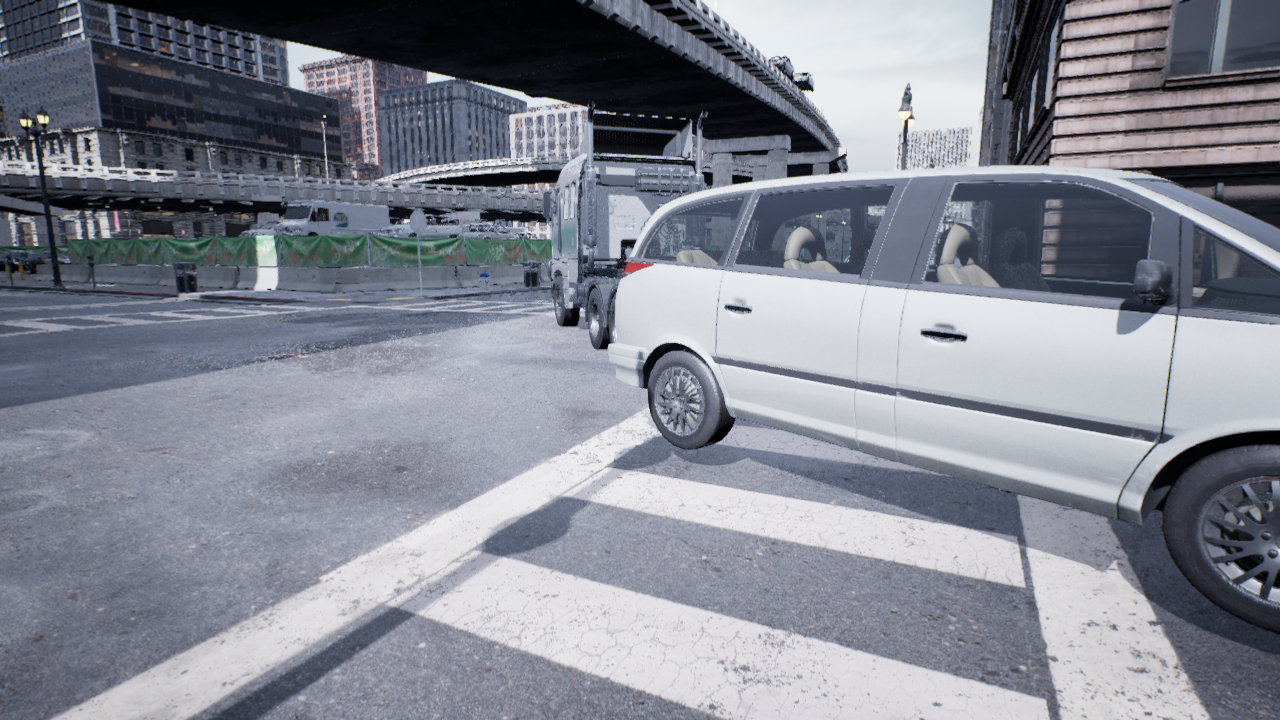
Venue: intersection
Lighting: overcast
Vehicle rig: minivan